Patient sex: F
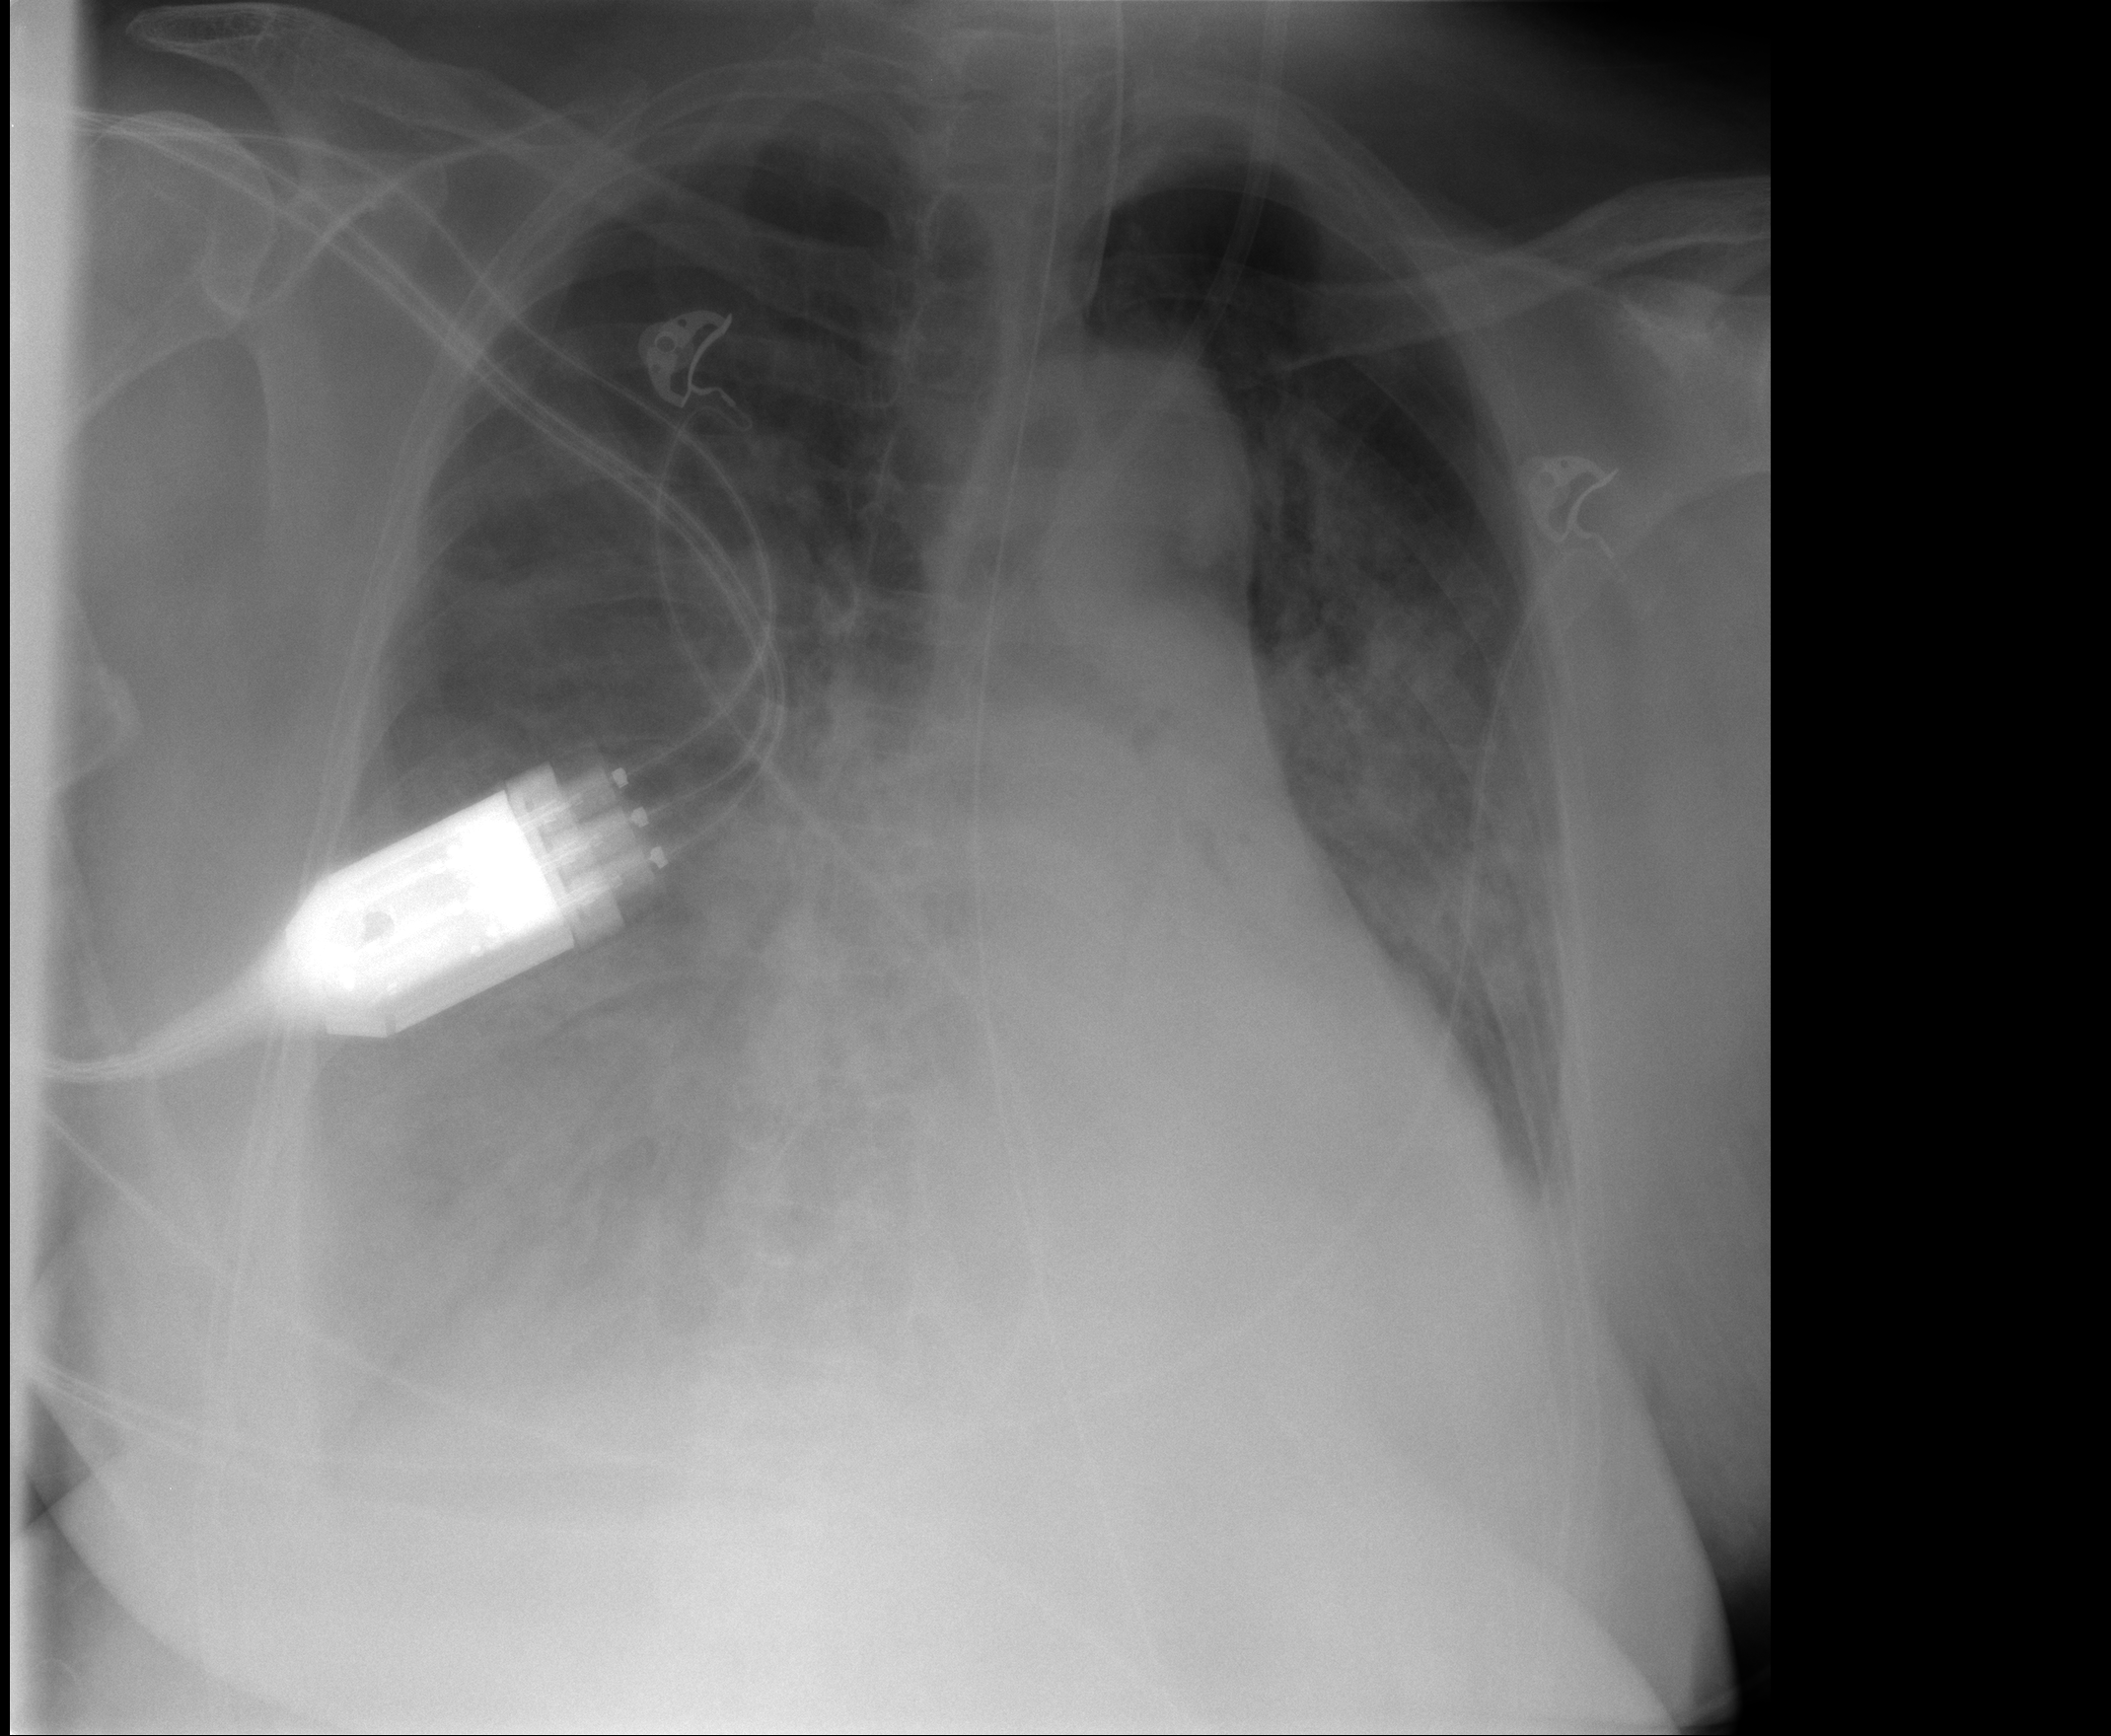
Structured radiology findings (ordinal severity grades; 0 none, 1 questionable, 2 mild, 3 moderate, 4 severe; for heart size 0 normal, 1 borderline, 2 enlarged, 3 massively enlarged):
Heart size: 0
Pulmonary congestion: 1
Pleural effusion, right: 3
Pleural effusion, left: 2
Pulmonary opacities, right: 3
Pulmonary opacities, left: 3
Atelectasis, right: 3
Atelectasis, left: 3